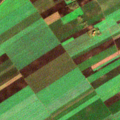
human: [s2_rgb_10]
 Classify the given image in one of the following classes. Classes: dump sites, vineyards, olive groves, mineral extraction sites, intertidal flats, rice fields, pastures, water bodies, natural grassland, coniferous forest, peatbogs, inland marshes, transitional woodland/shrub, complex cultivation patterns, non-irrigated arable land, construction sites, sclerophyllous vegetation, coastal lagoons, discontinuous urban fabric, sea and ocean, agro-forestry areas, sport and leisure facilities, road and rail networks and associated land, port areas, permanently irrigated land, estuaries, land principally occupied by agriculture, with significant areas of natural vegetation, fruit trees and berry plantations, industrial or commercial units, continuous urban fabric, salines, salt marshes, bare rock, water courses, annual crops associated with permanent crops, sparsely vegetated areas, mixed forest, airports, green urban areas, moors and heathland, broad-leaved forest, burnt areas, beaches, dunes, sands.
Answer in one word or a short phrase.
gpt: non-irrigated arable land